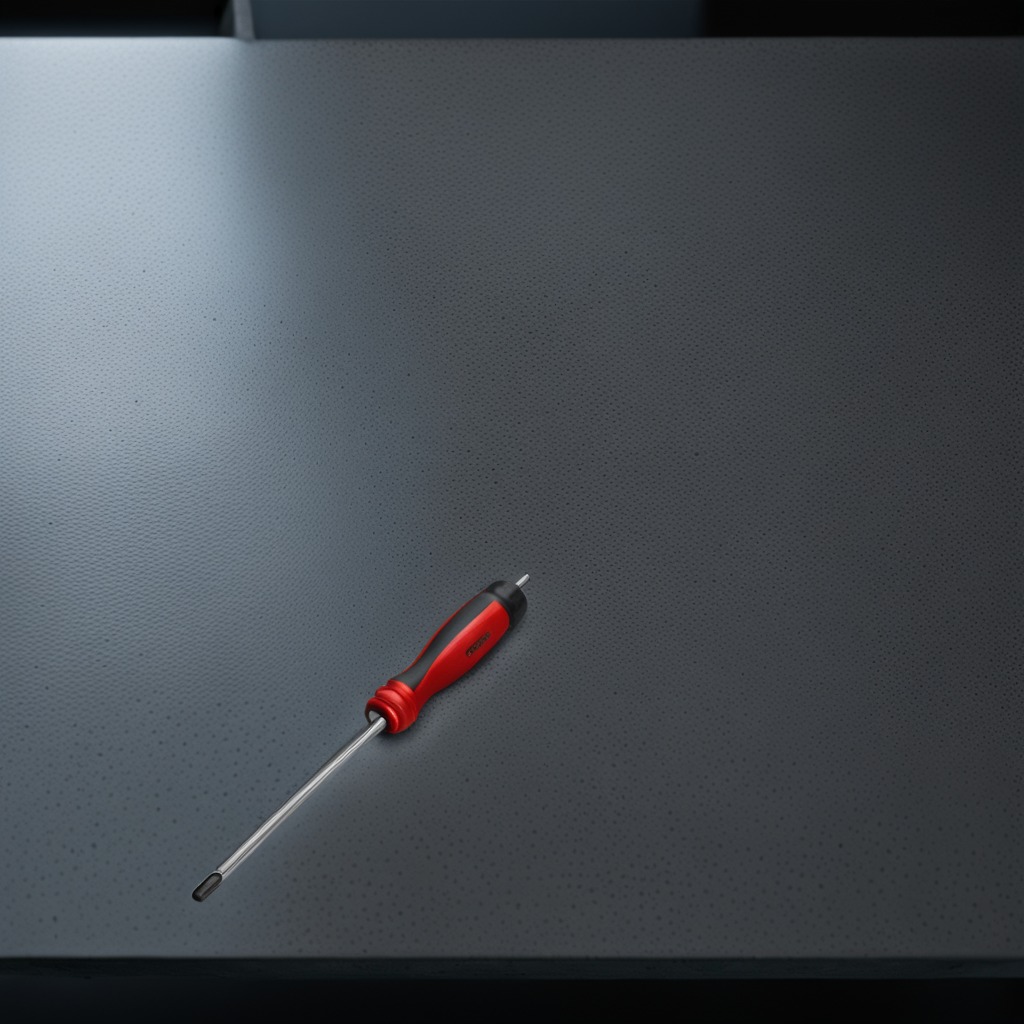
A screwdriver lies on a clean granite table inside a workshop at night dim ambient light soft shadows worn but